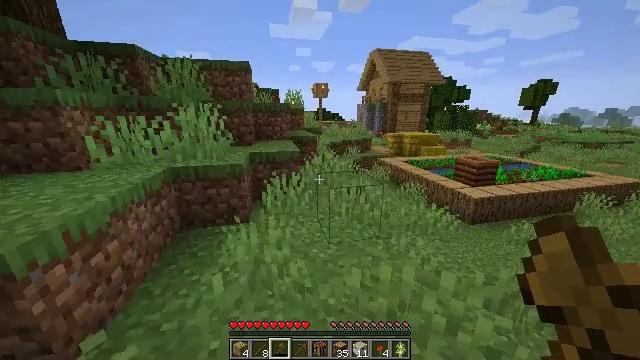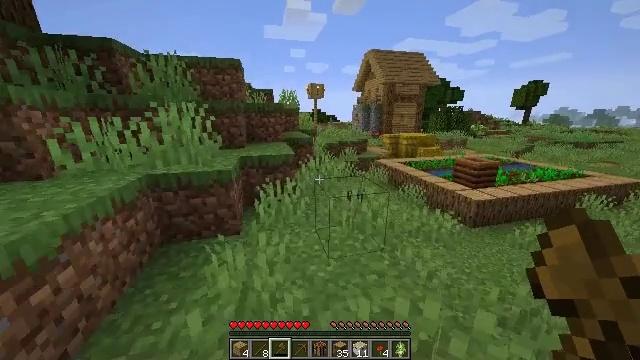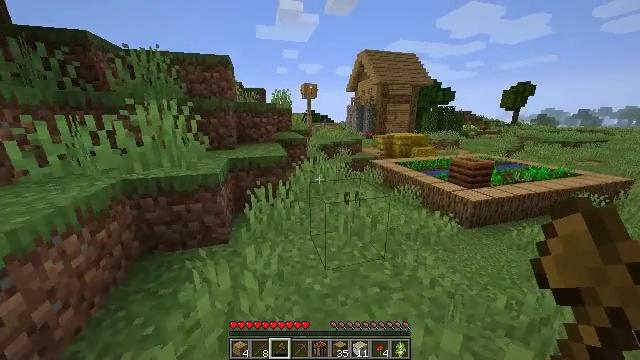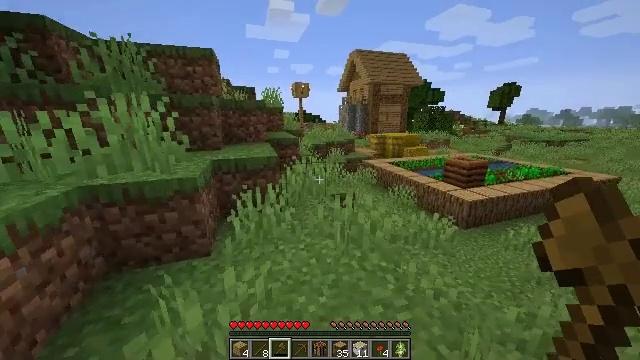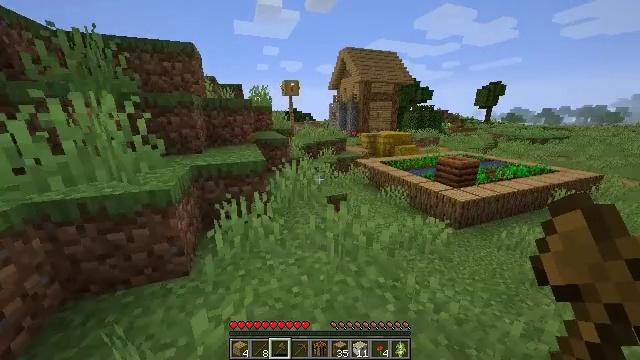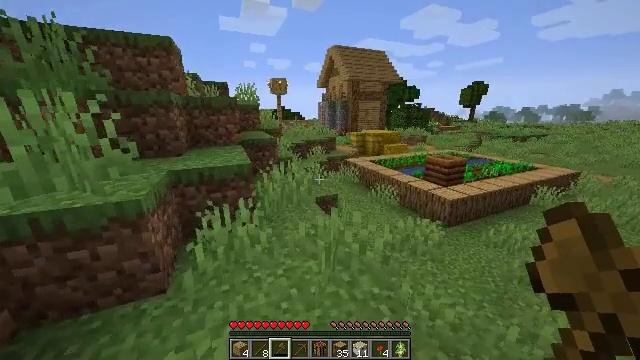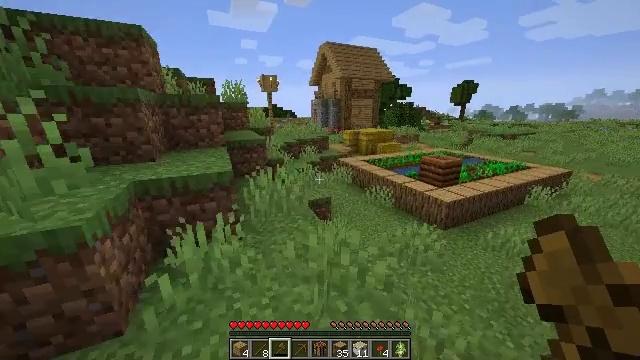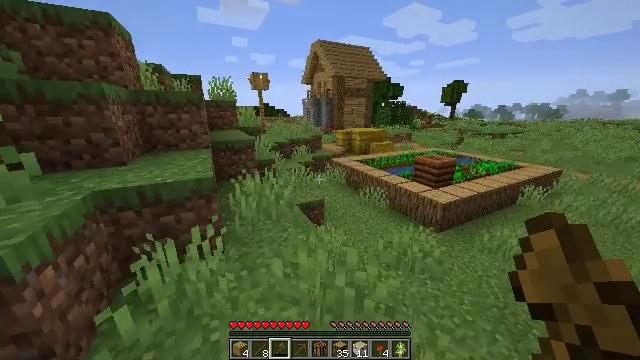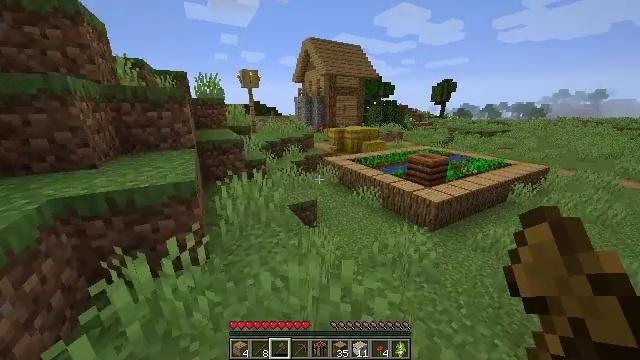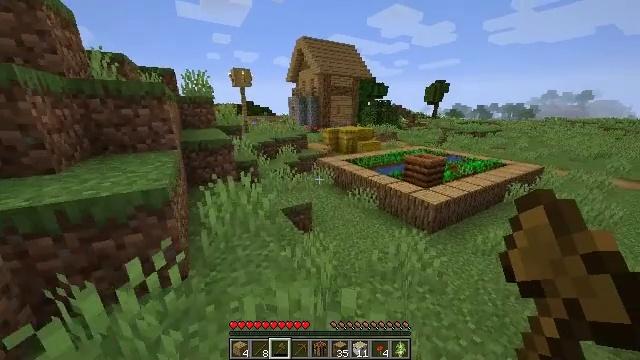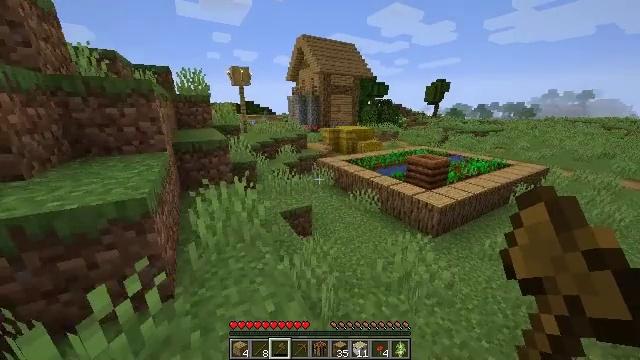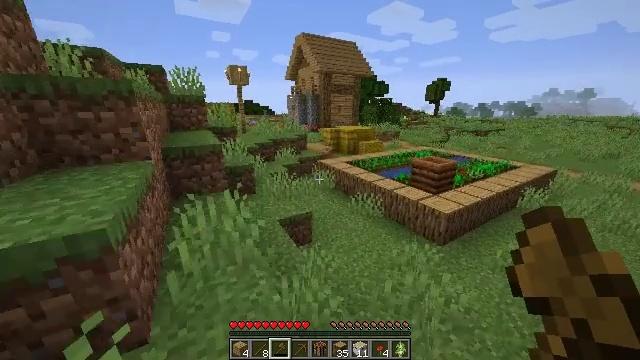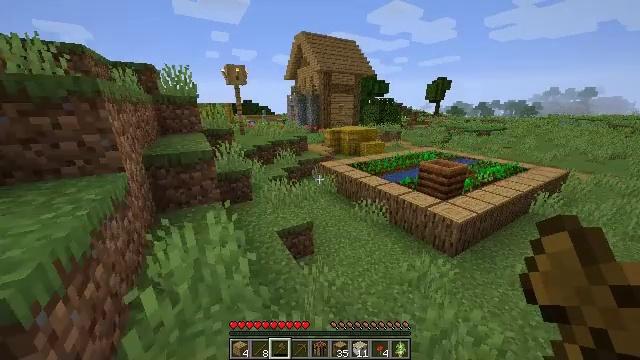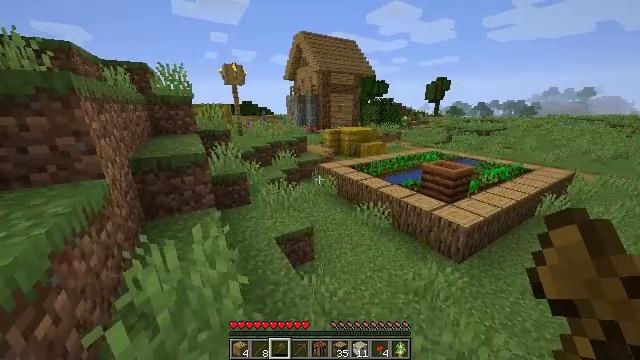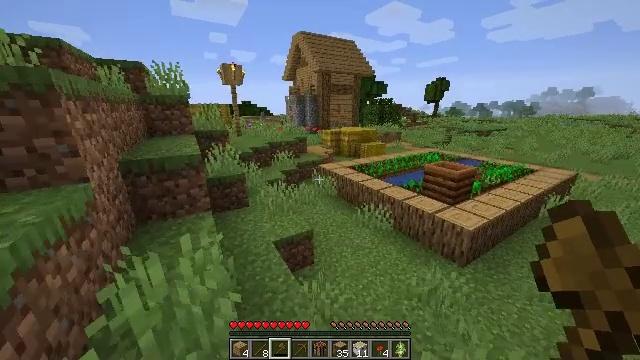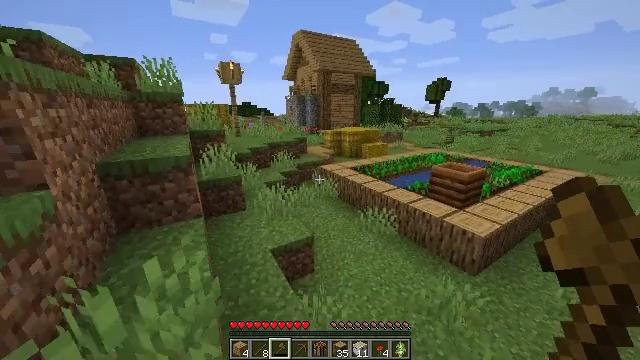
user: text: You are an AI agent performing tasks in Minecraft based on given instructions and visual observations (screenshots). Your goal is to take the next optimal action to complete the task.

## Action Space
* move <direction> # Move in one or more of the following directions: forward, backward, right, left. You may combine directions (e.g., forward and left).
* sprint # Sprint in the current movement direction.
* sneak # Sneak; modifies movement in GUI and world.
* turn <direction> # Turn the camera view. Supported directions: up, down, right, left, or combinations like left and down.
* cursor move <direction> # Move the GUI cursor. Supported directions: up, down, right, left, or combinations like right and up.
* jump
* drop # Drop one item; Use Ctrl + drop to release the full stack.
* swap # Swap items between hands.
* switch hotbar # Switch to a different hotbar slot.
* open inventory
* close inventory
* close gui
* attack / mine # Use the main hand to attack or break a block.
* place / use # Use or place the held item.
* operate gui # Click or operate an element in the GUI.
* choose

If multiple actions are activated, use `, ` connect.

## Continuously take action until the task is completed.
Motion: motion action
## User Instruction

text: Get wheat from the farmland.
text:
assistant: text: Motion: move forward, sprint, turn right
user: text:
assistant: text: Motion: move forward, sprint, turn right
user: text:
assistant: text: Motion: move forward, sprint, turn right
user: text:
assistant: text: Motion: move forward, sprint, turn right
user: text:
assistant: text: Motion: move forward, sprint, turn right
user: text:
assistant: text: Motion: move forward, sprint, turn right
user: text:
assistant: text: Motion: move forward, sprint, turn right
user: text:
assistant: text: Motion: move forward, sprint, turn right
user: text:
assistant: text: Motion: move forward, sprint, turn right
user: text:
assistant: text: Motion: move forward, sprint
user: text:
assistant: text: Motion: move forward, sprint
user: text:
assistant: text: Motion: move forward, sprint
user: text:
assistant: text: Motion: move forward, sprint
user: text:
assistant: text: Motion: move forward, sprint
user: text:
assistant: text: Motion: move forward, sprint
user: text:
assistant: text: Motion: move forward, sprint
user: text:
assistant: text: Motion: move forward, sprint
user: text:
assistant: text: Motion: move forward, sprint
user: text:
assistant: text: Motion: move forward, sprint
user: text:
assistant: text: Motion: move forward, sprint
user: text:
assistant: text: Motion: move forward, sprint
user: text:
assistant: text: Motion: move forward, sprint
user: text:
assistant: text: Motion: move forward, sprint
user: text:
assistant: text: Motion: move forward, sprint
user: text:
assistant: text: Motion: move forward, sprint
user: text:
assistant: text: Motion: move forward, sprint, turn right and down
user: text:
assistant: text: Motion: move forward, sprint, turn right and down
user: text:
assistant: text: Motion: move forward, sprint, turn right and down
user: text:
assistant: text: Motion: move forward, sprint, turn right and down
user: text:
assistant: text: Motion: move forward, sprint, turn right